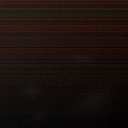
Screen state: off